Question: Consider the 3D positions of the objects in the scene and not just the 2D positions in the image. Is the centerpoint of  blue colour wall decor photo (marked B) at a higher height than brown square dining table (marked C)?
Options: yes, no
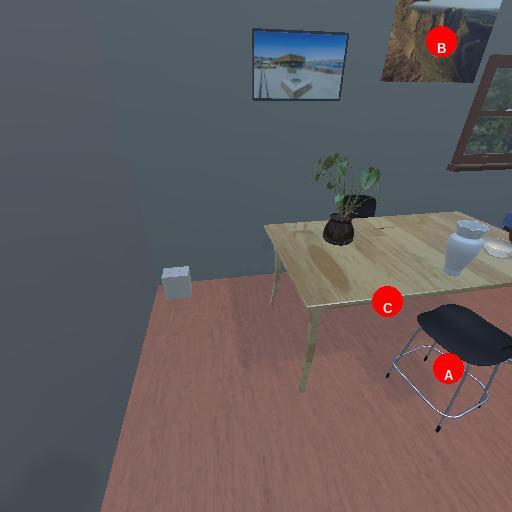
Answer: yes